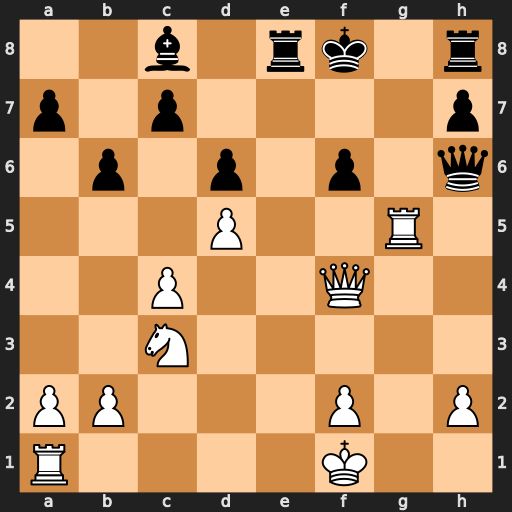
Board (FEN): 2b1rk1r/p1p4p/1p1p1p1q/3P2R1/2P2Q2/2N5/PP3P1P/R4K2
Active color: w
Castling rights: -
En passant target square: -
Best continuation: Rg8+ Kf7 Qxh6